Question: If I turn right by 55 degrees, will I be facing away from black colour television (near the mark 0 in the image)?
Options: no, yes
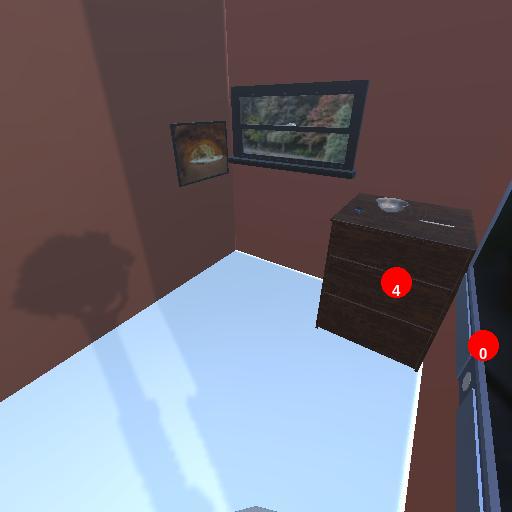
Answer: no